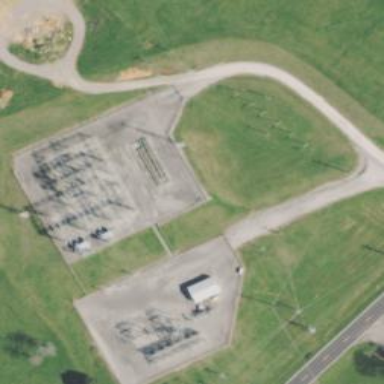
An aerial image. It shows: Minor distribution substation.